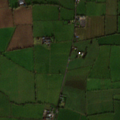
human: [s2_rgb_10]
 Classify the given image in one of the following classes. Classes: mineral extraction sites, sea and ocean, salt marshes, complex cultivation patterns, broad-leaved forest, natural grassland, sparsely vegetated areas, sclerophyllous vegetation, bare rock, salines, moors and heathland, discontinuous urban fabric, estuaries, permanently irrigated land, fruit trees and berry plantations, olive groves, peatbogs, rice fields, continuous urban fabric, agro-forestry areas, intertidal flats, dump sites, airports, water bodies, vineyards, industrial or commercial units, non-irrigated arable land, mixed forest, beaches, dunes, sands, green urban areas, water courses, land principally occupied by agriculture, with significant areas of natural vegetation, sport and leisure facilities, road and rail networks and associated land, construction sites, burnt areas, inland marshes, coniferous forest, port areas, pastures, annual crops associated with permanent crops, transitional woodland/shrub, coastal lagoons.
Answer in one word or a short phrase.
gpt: non-irrigated arable land, pastures